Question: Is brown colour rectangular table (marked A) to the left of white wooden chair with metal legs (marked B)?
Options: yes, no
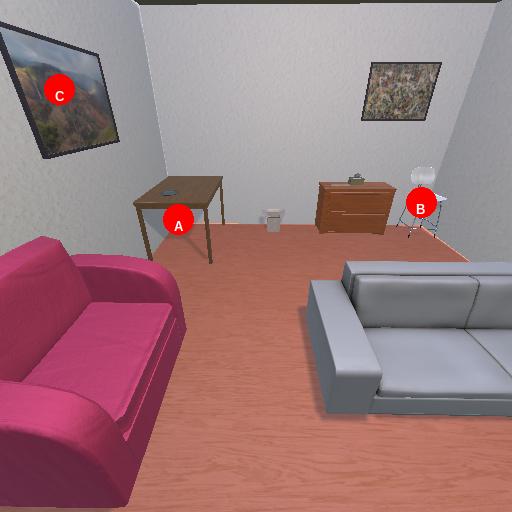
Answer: yes